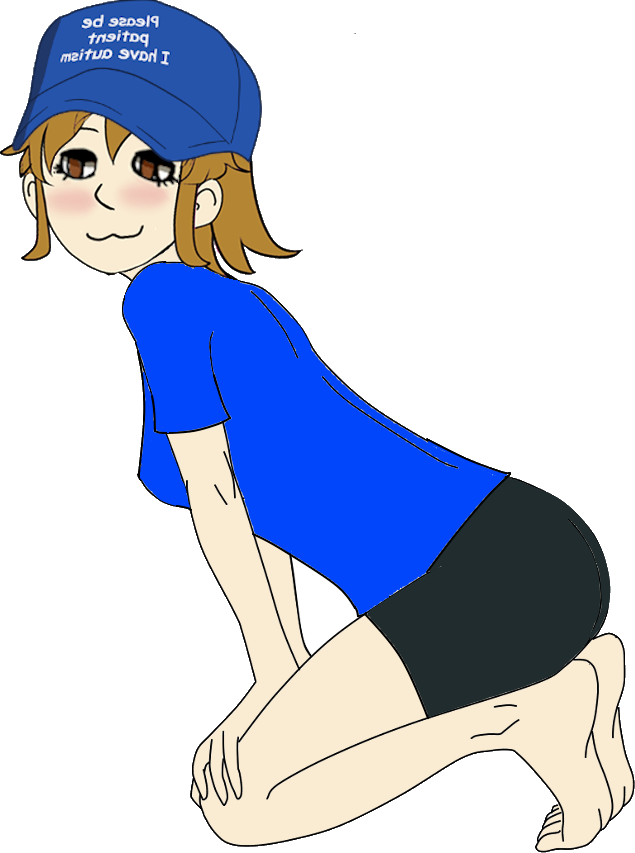
Label: 5_Ashbie_and_Enbie_Girl